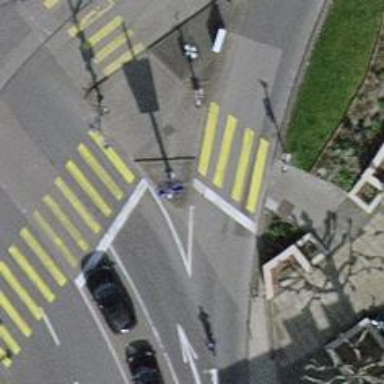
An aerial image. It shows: Crossing with traffic signals.